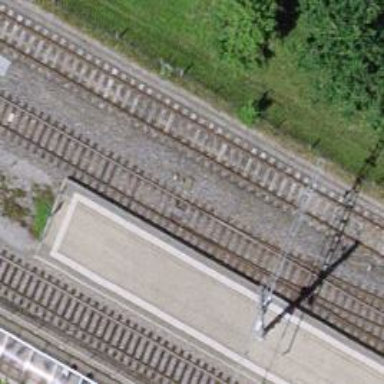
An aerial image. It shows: Railway switch.